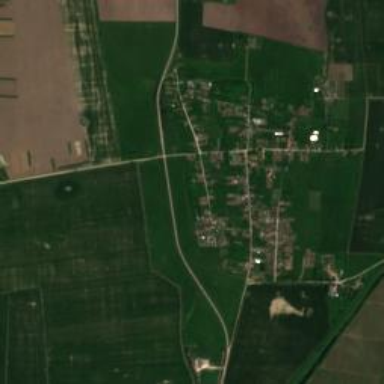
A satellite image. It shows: Village area.